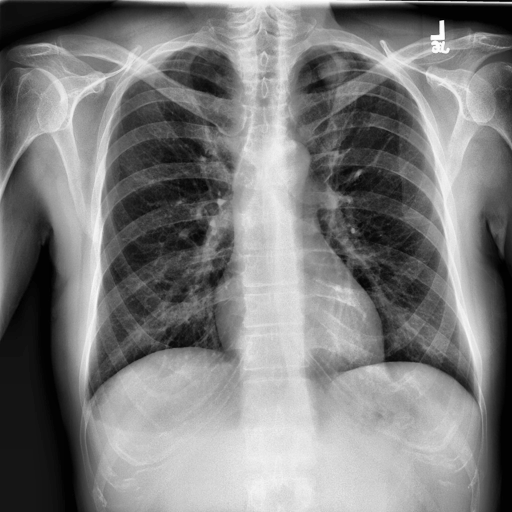
Finding: NORMAL